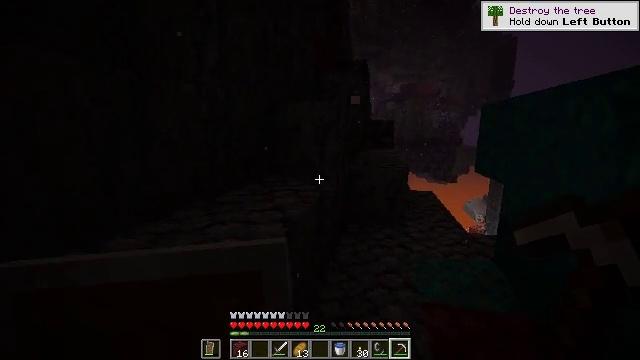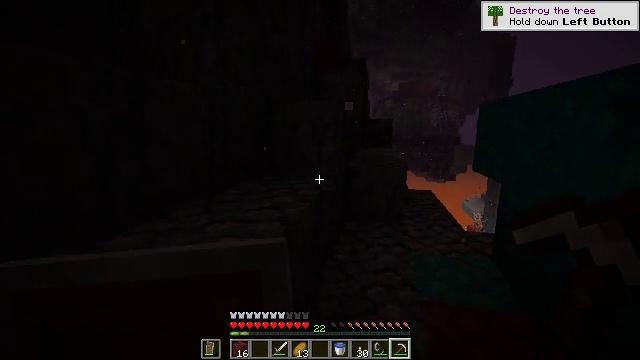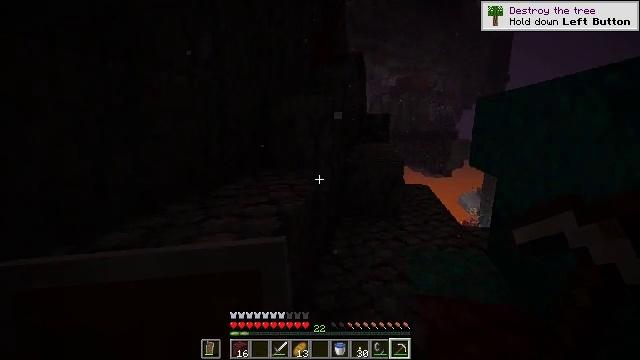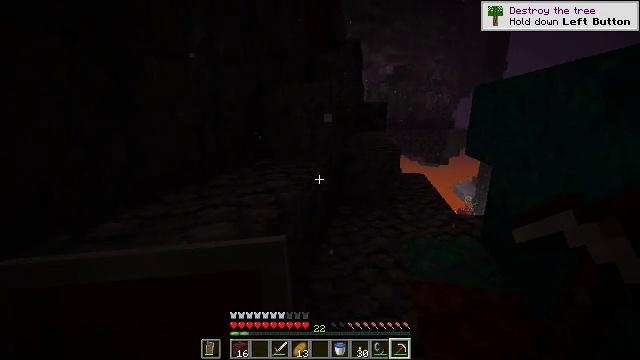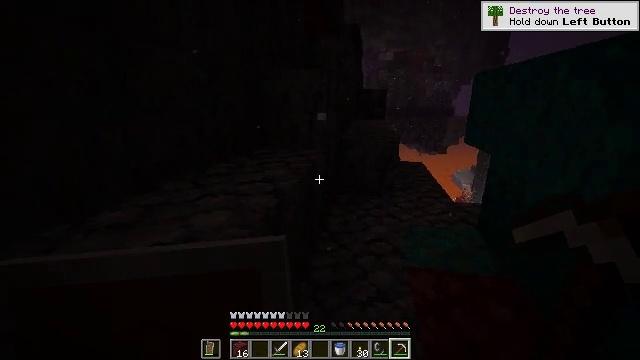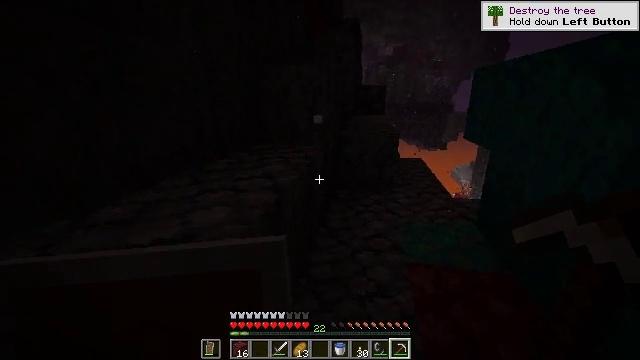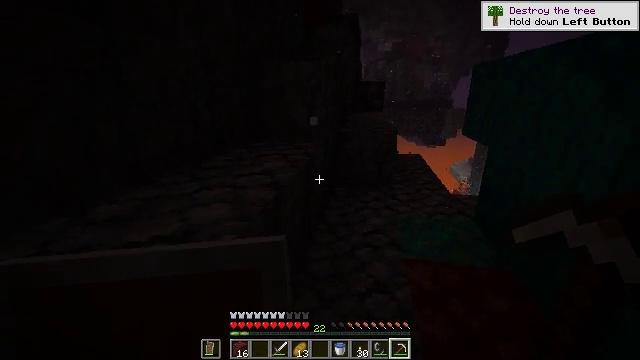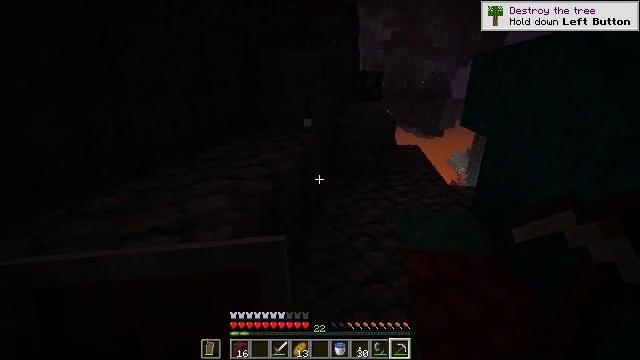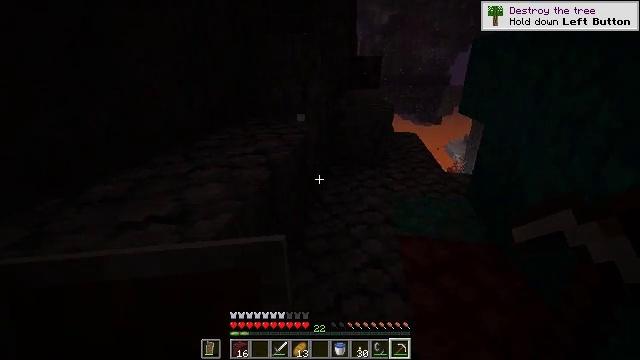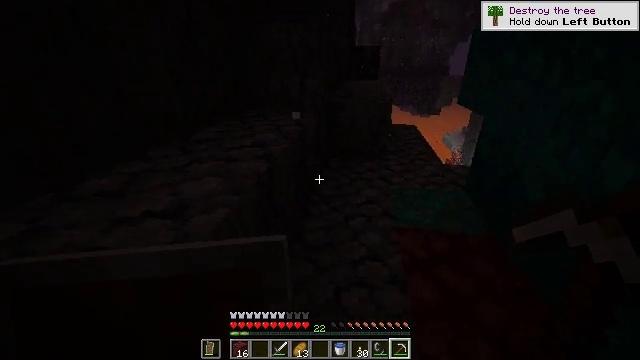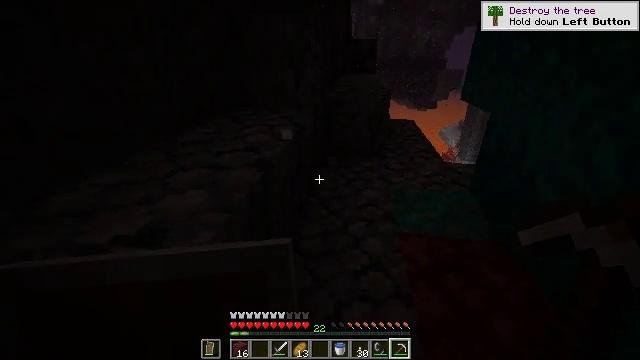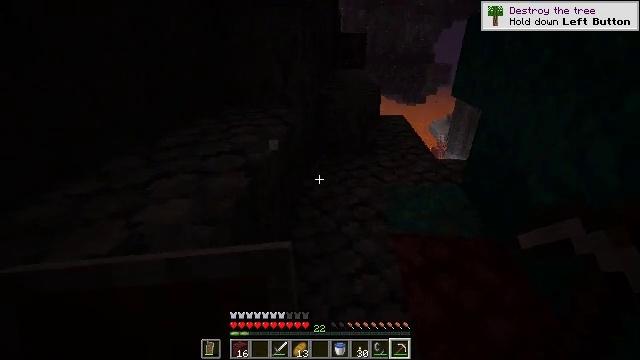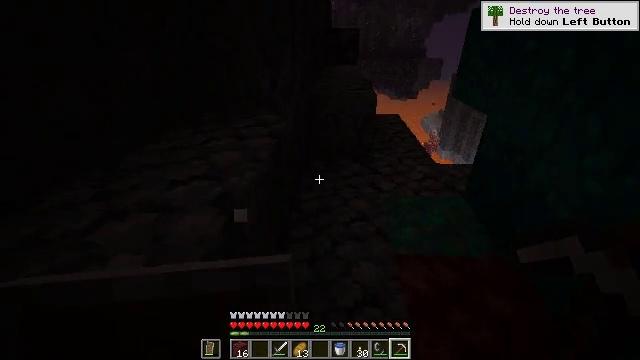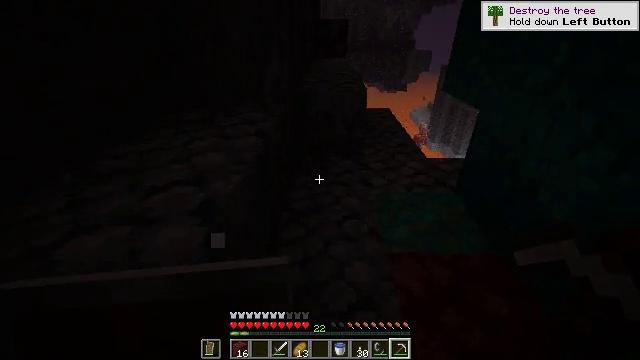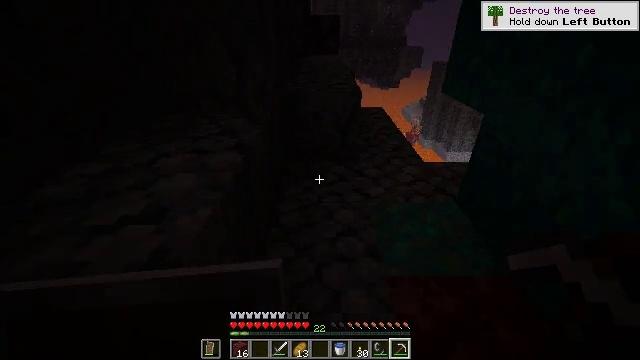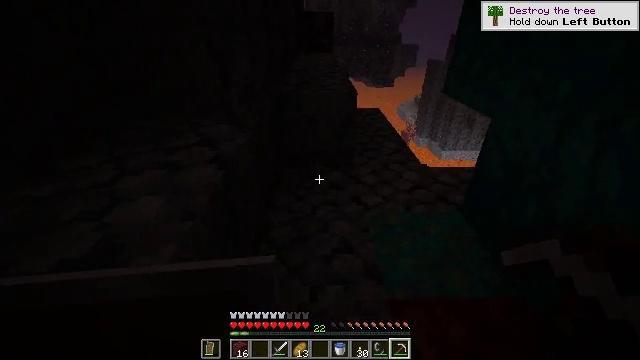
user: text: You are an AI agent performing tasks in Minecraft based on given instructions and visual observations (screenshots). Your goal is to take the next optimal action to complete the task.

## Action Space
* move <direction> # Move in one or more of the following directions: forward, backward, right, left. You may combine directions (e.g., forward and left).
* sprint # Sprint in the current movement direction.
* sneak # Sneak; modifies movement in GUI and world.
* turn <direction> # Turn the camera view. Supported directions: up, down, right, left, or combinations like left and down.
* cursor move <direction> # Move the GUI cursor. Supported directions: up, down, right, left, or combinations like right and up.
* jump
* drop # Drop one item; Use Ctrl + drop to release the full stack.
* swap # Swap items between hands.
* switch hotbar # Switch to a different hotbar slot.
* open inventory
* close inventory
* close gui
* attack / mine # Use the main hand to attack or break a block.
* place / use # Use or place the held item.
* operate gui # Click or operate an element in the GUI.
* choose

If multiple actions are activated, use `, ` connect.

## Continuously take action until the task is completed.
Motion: motion action
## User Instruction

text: Collect the warped nylium block.
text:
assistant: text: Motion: no_op
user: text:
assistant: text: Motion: turn down
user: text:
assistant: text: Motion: turn down
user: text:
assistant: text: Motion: turn down
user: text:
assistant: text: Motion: no_op
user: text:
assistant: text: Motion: no_op
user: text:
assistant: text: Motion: turn down
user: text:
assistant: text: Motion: turn down
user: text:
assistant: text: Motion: move forward, turn down
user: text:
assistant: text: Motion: move forward, turn down
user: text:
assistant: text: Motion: move forward, turn right
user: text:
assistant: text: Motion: move forward, turn right
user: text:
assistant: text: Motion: move forward, turn right and down
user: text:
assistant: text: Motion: move forward, turn right
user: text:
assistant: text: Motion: move forward, turn right
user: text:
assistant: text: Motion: move forward, turn right
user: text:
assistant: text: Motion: move forward
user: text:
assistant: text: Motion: move forward
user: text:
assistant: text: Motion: move forward
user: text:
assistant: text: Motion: move forward
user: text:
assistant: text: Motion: move forward
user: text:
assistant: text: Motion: move forward, turn down
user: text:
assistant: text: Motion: move forward
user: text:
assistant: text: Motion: move forward
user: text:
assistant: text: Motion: move forward
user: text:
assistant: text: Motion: move forward
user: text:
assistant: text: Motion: move forward
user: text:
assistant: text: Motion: move forward
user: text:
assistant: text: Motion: move forward
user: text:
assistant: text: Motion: move forward